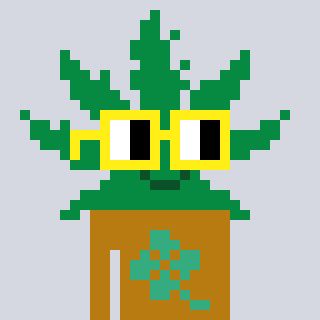
a pixel art character with square yellow glasses, a weed-shaped head and a gold-colored body on a cool background